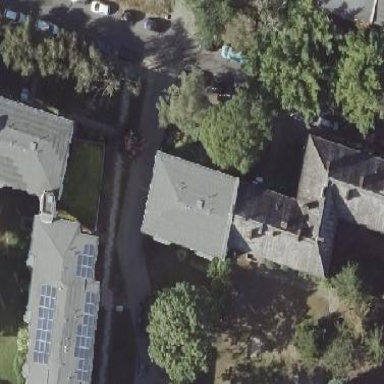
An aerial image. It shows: Residential building with hipped roof.